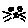
Label: cat